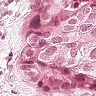
Metastatic tissue present: yes